Question: I had asked a similar question <URL>, but now the solution no longer works for Qt 5.
The problem is similar, when deploying my application on a real phone, Ministro installs fine, but on the Android virtual machine, the Ministro service says:
> Can't find Ministro service. The application can't start.
Here are some screenshots:

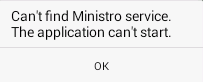
Answer: It is quite simple. There are two ways:
'''
adb install Ministro.apk
'''
or
'''
"Install Ministro from APK" (QtCreator)
'''
as per this screenshot:

See further information <URL>.